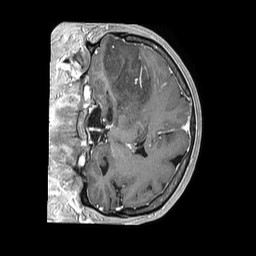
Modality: T1w
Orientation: coronal
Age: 47
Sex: female
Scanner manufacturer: philips
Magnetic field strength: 1.5 T
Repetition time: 0.008082 s
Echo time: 0.003732 s